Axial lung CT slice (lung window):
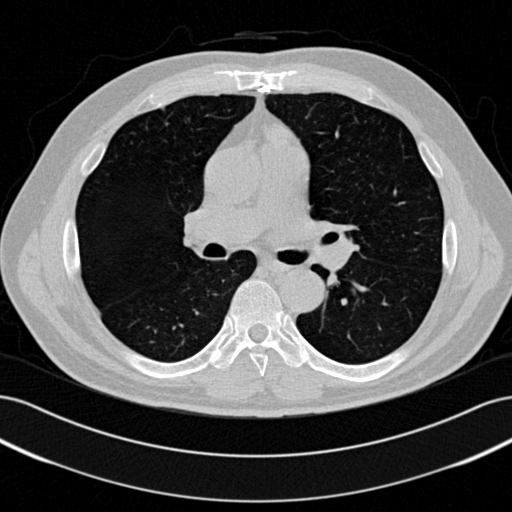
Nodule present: no